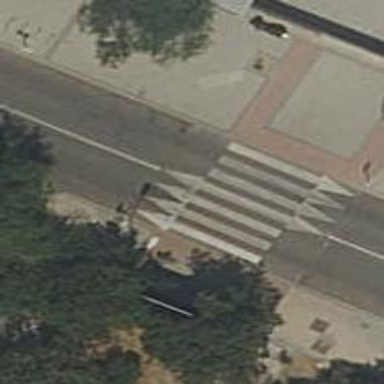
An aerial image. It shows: Zebra crossing with traffic calming table.